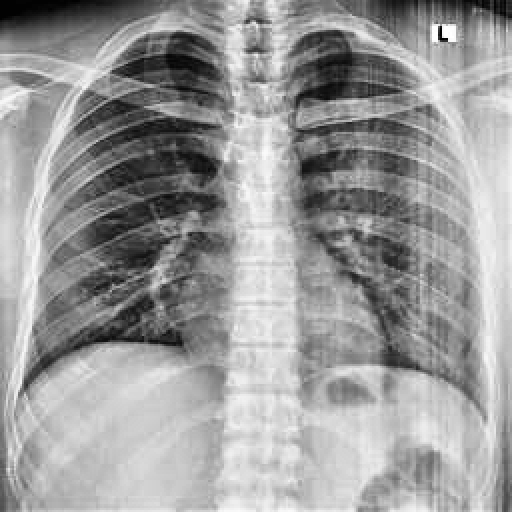
Finding: NORMAL